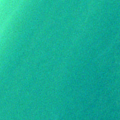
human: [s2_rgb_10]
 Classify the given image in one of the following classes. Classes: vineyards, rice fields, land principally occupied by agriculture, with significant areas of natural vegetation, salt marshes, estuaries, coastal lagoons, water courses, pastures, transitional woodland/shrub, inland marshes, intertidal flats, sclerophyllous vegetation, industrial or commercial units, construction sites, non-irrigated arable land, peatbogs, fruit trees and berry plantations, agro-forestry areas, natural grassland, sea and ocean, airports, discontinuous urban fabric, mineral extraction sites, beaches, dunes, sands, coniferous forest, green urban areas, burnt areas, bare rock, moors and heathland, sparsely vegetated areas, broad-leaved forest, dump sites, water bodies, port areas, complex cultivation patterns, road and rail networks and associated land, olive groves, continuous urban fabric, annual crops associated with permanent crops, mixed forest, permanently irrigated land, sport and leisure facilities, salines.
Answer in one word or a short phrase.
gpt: sea and ocean